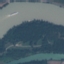
Label: River